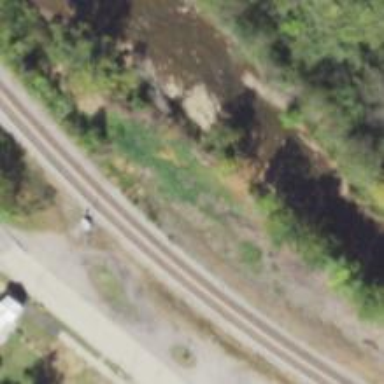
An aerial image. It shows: Two railway tracks with rails.